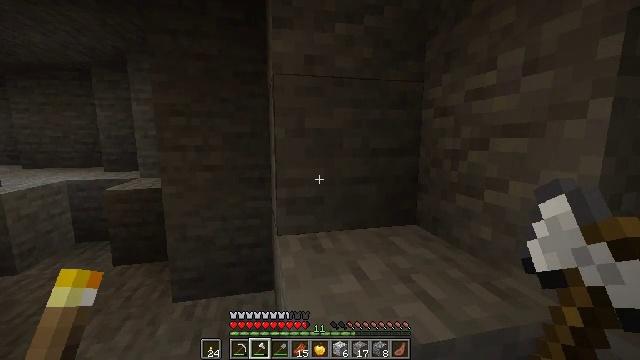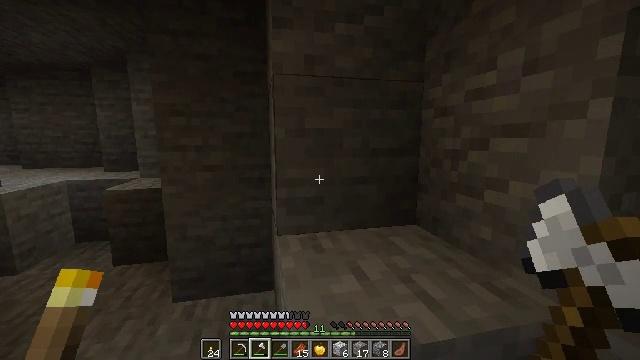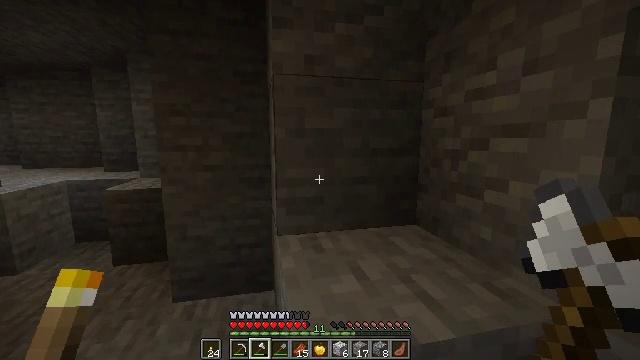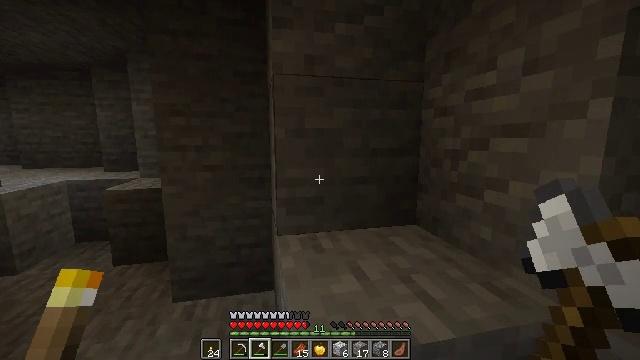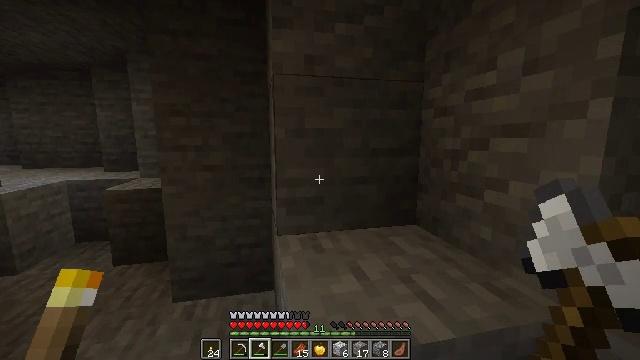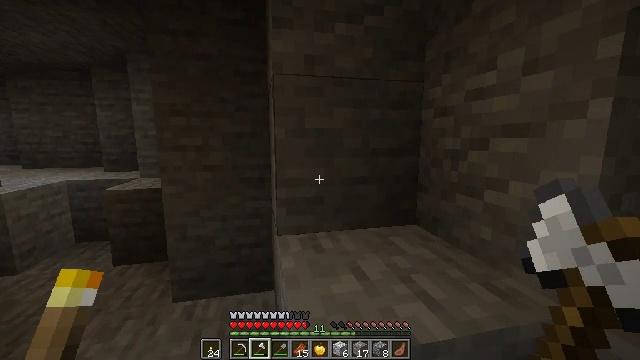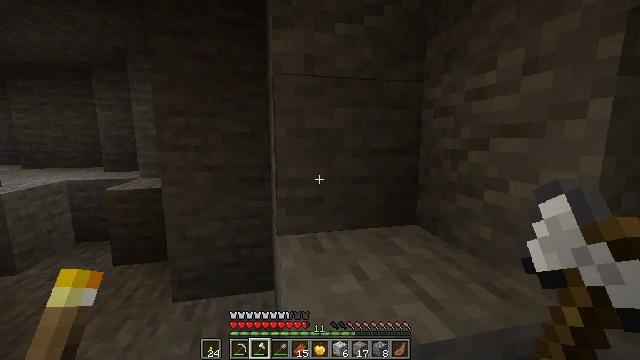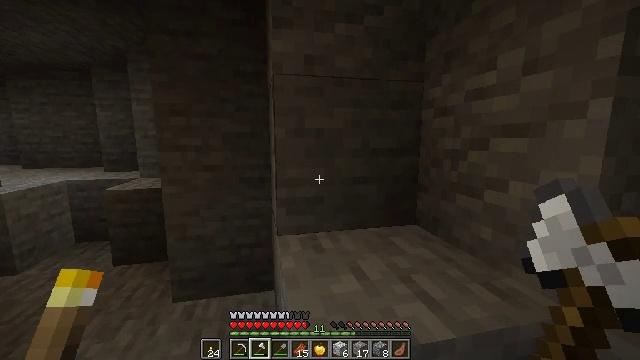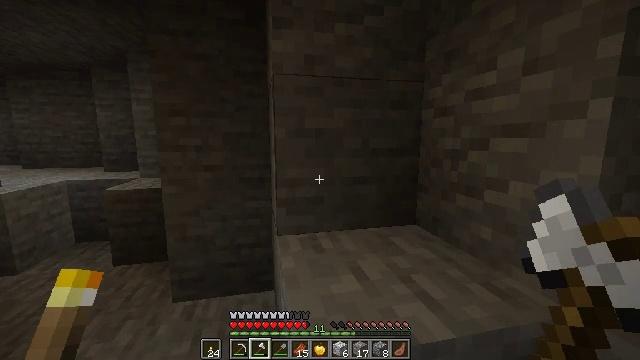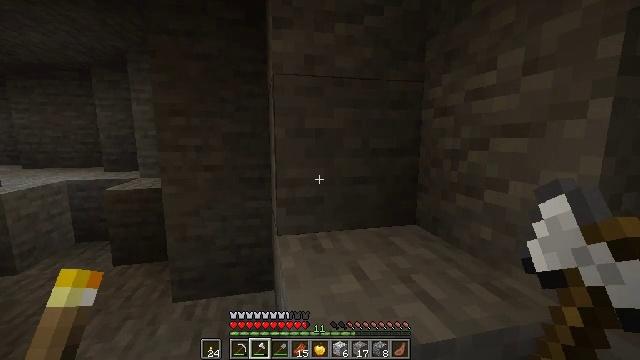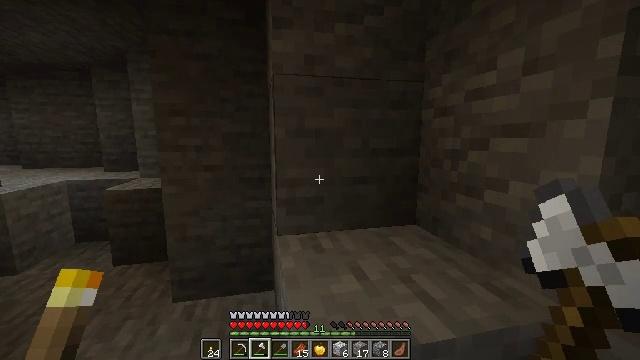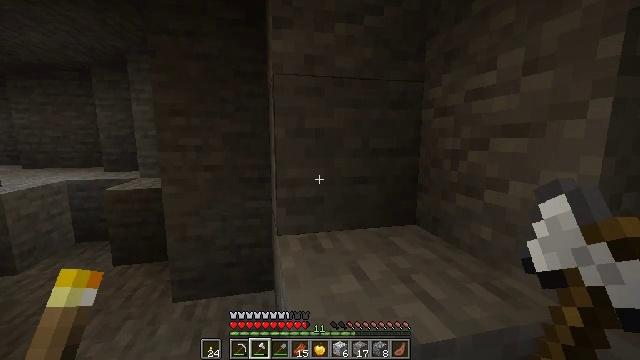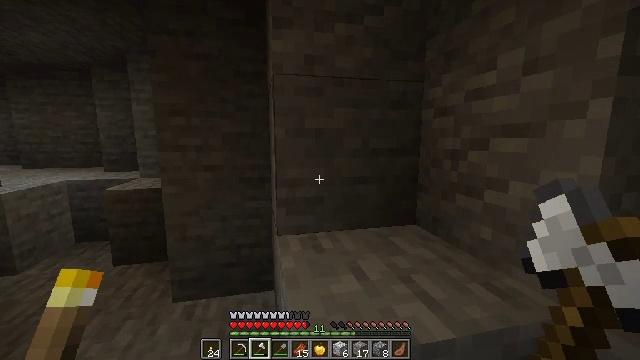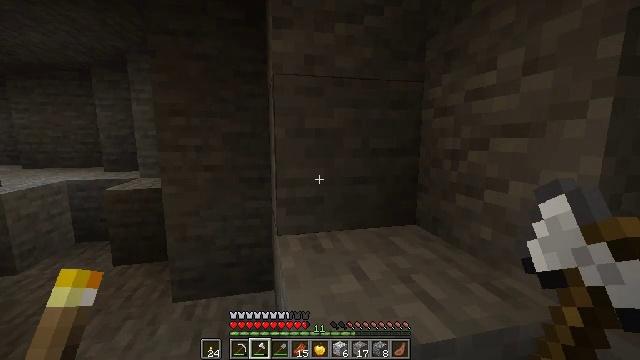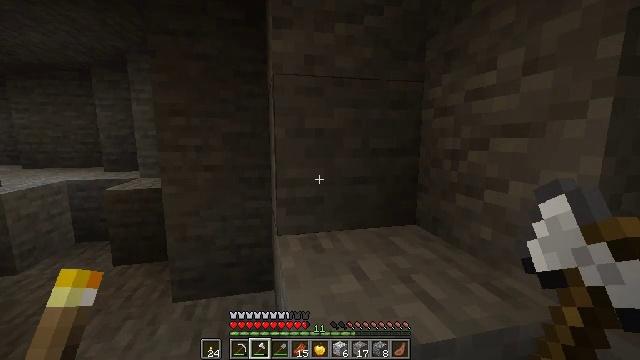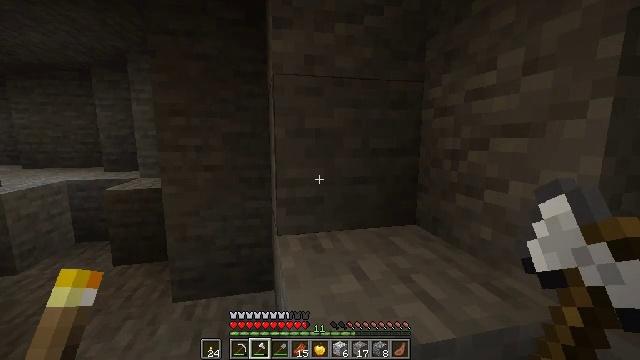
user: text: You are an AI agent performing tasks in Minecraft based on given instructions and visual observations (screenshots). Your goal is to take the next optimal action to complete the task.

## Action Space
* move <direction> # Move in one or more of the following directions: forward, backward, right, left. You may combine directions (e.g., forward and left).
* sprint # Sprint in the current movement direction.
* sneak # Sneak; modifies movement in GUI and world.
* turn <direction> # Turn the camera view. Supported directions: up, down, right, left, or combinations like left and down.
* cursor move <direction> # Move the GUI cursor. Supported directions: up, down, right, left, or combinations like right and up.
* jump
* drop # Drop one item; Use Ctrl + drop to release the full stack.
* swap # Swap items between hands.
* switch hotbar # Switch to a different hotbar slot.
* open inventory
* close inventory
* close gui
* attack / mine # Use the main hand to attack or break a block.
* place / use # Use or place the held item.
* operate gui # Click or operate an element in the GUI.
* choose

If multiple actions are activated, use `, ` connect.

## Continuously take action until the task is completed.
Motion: motion action
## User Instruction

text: Stop mobs spawning by breaking the spawner.
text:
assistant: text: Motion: no_op
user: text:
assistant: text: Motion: no_op
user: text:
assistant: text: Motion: no_op
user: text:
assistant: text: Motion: no_op
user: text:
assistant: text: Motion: no_op
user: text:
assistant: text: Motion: no_op
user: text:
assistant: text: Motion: no_op
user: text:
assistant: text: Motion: no_op
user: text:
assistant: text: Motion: no_op
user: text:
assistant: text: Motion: no_op
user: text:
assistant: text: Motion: no_op
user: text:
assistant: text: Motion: no_op
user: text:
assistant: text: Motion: no_op
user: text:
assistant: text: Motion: no_op
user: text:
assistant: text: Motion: no_op
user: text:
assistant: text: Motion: no_op
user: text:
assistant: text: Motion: no_op
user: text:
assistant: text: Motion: no_op
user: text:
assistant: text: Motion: no_op
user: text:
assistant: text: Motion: no_op
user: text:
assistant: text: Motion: no_op
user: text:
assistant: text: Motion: no_op
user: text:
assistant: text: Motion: no_op
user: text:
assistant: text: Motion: no_op
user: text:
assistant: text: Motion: no_op
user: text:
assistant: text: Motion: no_op
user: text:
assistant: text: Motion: no_op
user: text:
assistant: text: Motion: no_op
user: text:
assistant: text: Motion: no_op
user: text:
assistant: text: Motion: no_op